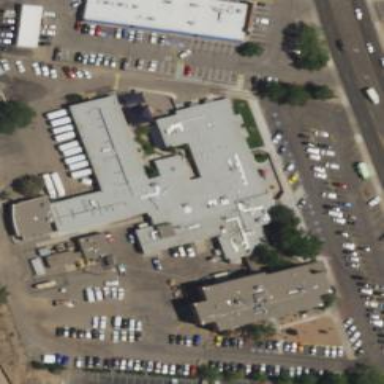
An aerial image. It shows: Healthcare facility identified as hospital.